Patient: sex F, age 63
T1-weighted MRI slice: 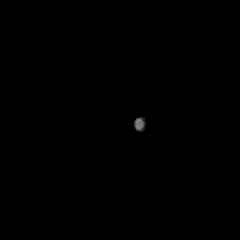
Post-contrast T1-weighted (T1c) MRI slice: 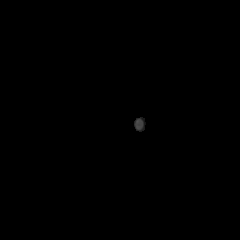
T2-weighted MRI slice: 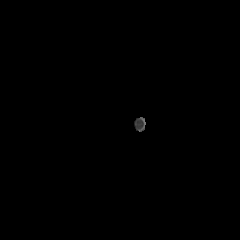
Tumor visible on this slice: no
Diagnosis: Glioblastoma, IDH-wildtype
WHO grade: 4